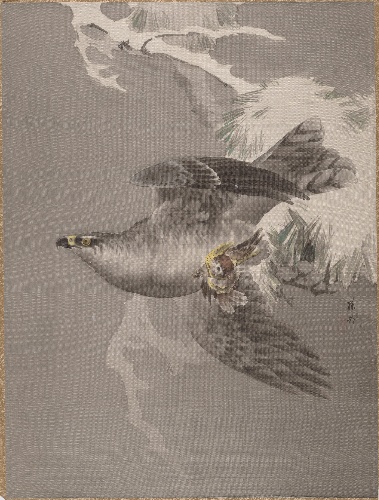
Artist: Okada Baison
Artist bio: Japanese, 1864–1913
Date: ca. 1891–92
Object type: Album leaf
Classification: Paintings
Medium: Album leaf; ink and color on silk
Culture: Japan
Period: Meiji period (1868–1912)
Dimensions: 14 5/8 x 11 in. (37.1 x 27.9 cm)
Department: Asian Art
Credit line: Charles Stewart Smith Collection, Gift of Mrs. Charles Stewart Smith, Charles Stewart Smith Jr., and Howard Caswell Smith, in memory of Charles Stewart Smith, 1914
Accession year: 1914
Repository: Metropolitan Museum of Art, New York, NY
Tags: Birds|Hawks